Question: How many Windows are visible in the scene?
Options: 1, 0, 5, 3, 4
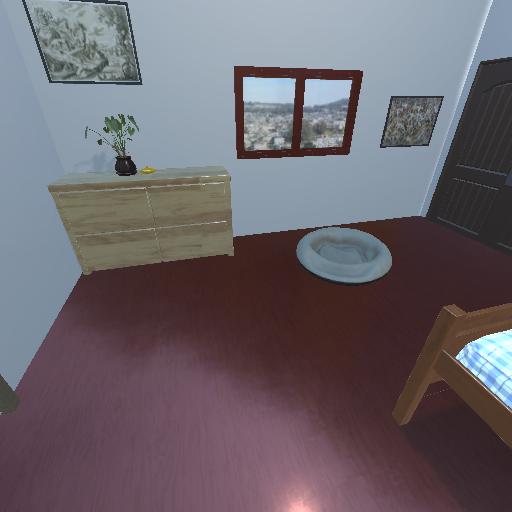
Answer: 1